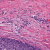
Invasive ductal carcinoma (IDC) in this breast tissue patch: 0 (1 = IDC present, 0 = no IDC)